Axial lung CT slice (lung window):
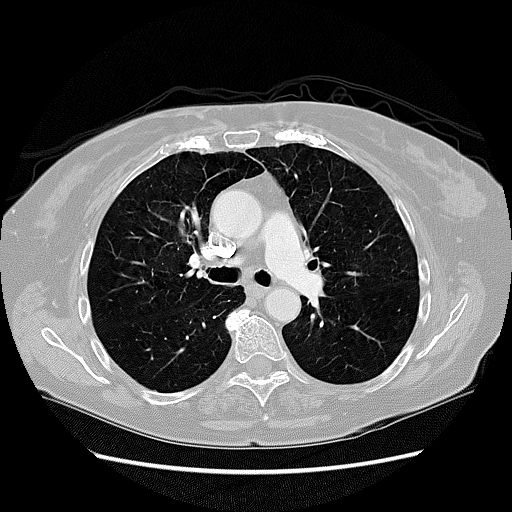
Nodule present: no